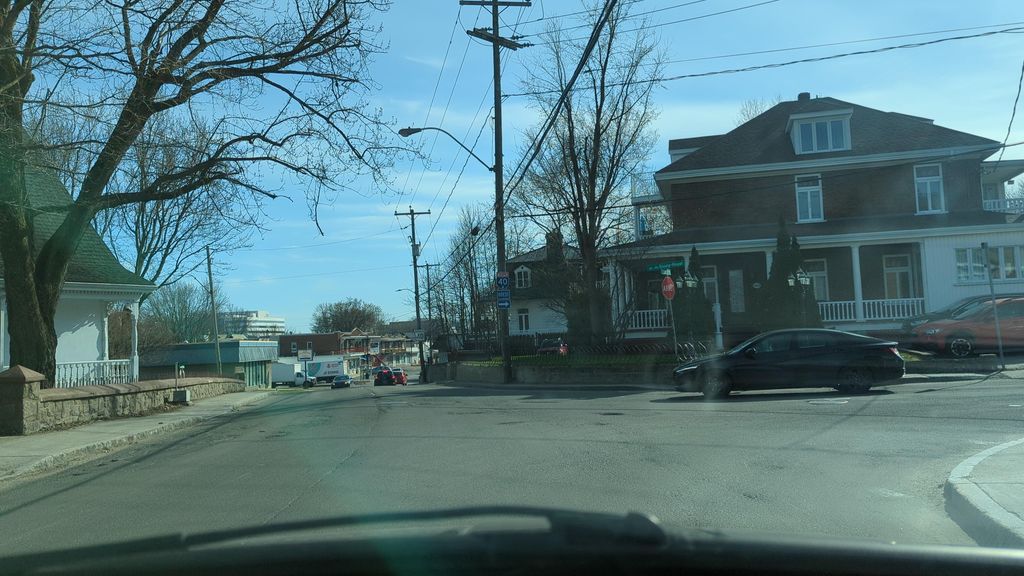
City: quebec_city